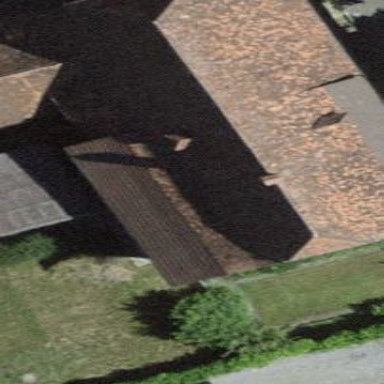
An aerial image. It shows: Farm building.